Question: Im just practising working with public API, i just want a simple call for starters, just the username of a user on git hub to display in another div, i have a list of users in my custom api, but when pass the name to the function i get a weird result ie curl "<URL>"%"22johnpapa"%"22", i dont know where the %22 is coming from, all im passing is a string to add onto the url
'''
<script>
$(function () {
$('table tr').click(function () {
var id = this.id;
$.ajax({
type: "GET",
url: '/api/author/GetName/' + id,
contentType: "text/plain charset-utf-8",
data: id,
dataType: "json",
success: function (data) {
getDetails(JSON.stringify(data.name));
}
});
}
);
});//End ready
function getDetails(GitHubUserName) {
$.ajax({
type: "GET",
url: 'https://api.github.com/users/' + GitHubUserName,
dataType: 'json',
success: function (data) {
alert(JSON.stringify(data.login));
$('#summaryDisplay').append(data.login);
},
error: function (data) {
$('#summaryDisplay').html('<h3>Error in retrieval</h3>');
}
});
}
'''

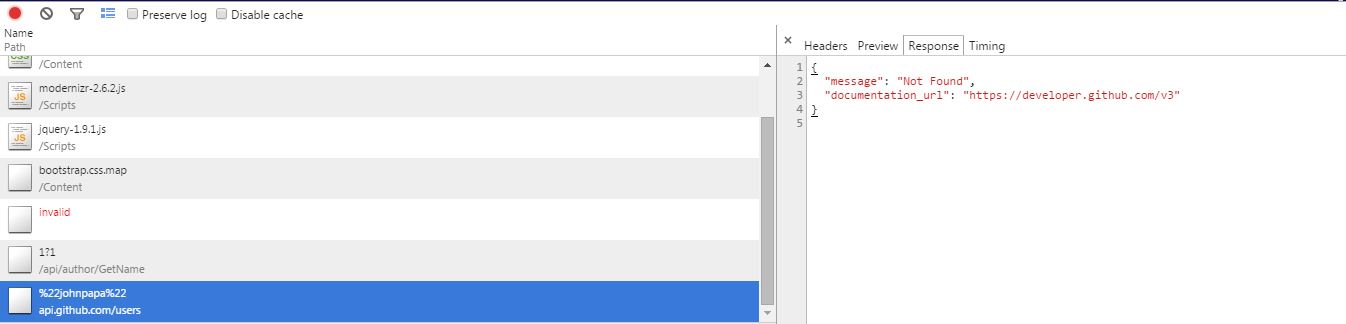
Answer: '''
getDetails(JSON.stringify(data.name));
'''
The above line adds double quotation marks to data.name
<URL>' + GitHubUserName
This line will look something like <URL>
since html char code for a double quote is 22
Either use 'getDetails(data.name);' or encode the uri component as 'encodeURIComponent('https://api.github.com/users/' + GitHubUserName)'